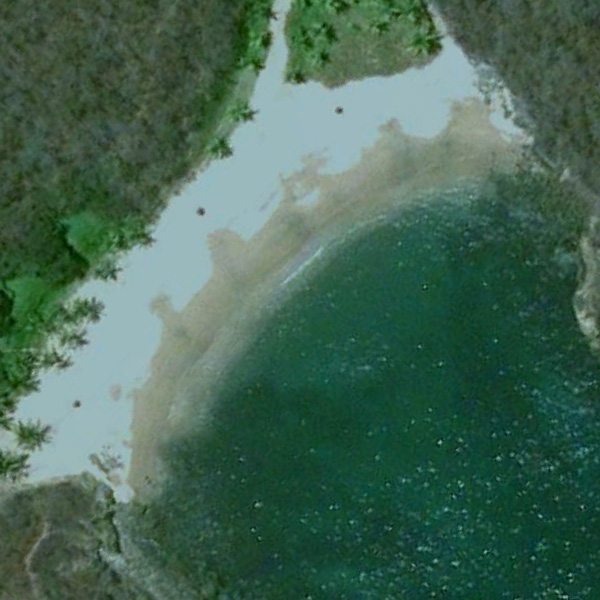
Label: Beach